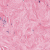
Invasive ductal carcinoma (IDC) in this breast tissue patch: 0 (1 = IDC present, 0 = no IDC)